Interaction volume radius: 5 \u00c5
Interaction volume height: 15 \u00c5
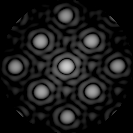
Disorder parameter: 0.04882